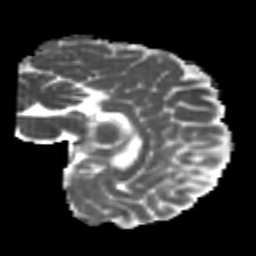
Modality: MD
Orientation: sagittal
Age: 21
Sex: female
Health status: healthy
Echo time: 0.074 s